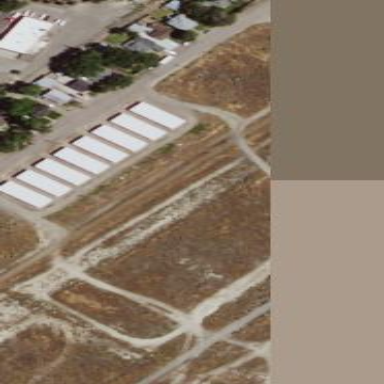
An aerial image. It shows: Storage rental shop.